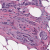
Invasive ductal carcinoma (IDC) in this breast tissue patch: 1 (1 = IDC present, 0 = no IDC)